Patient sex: F
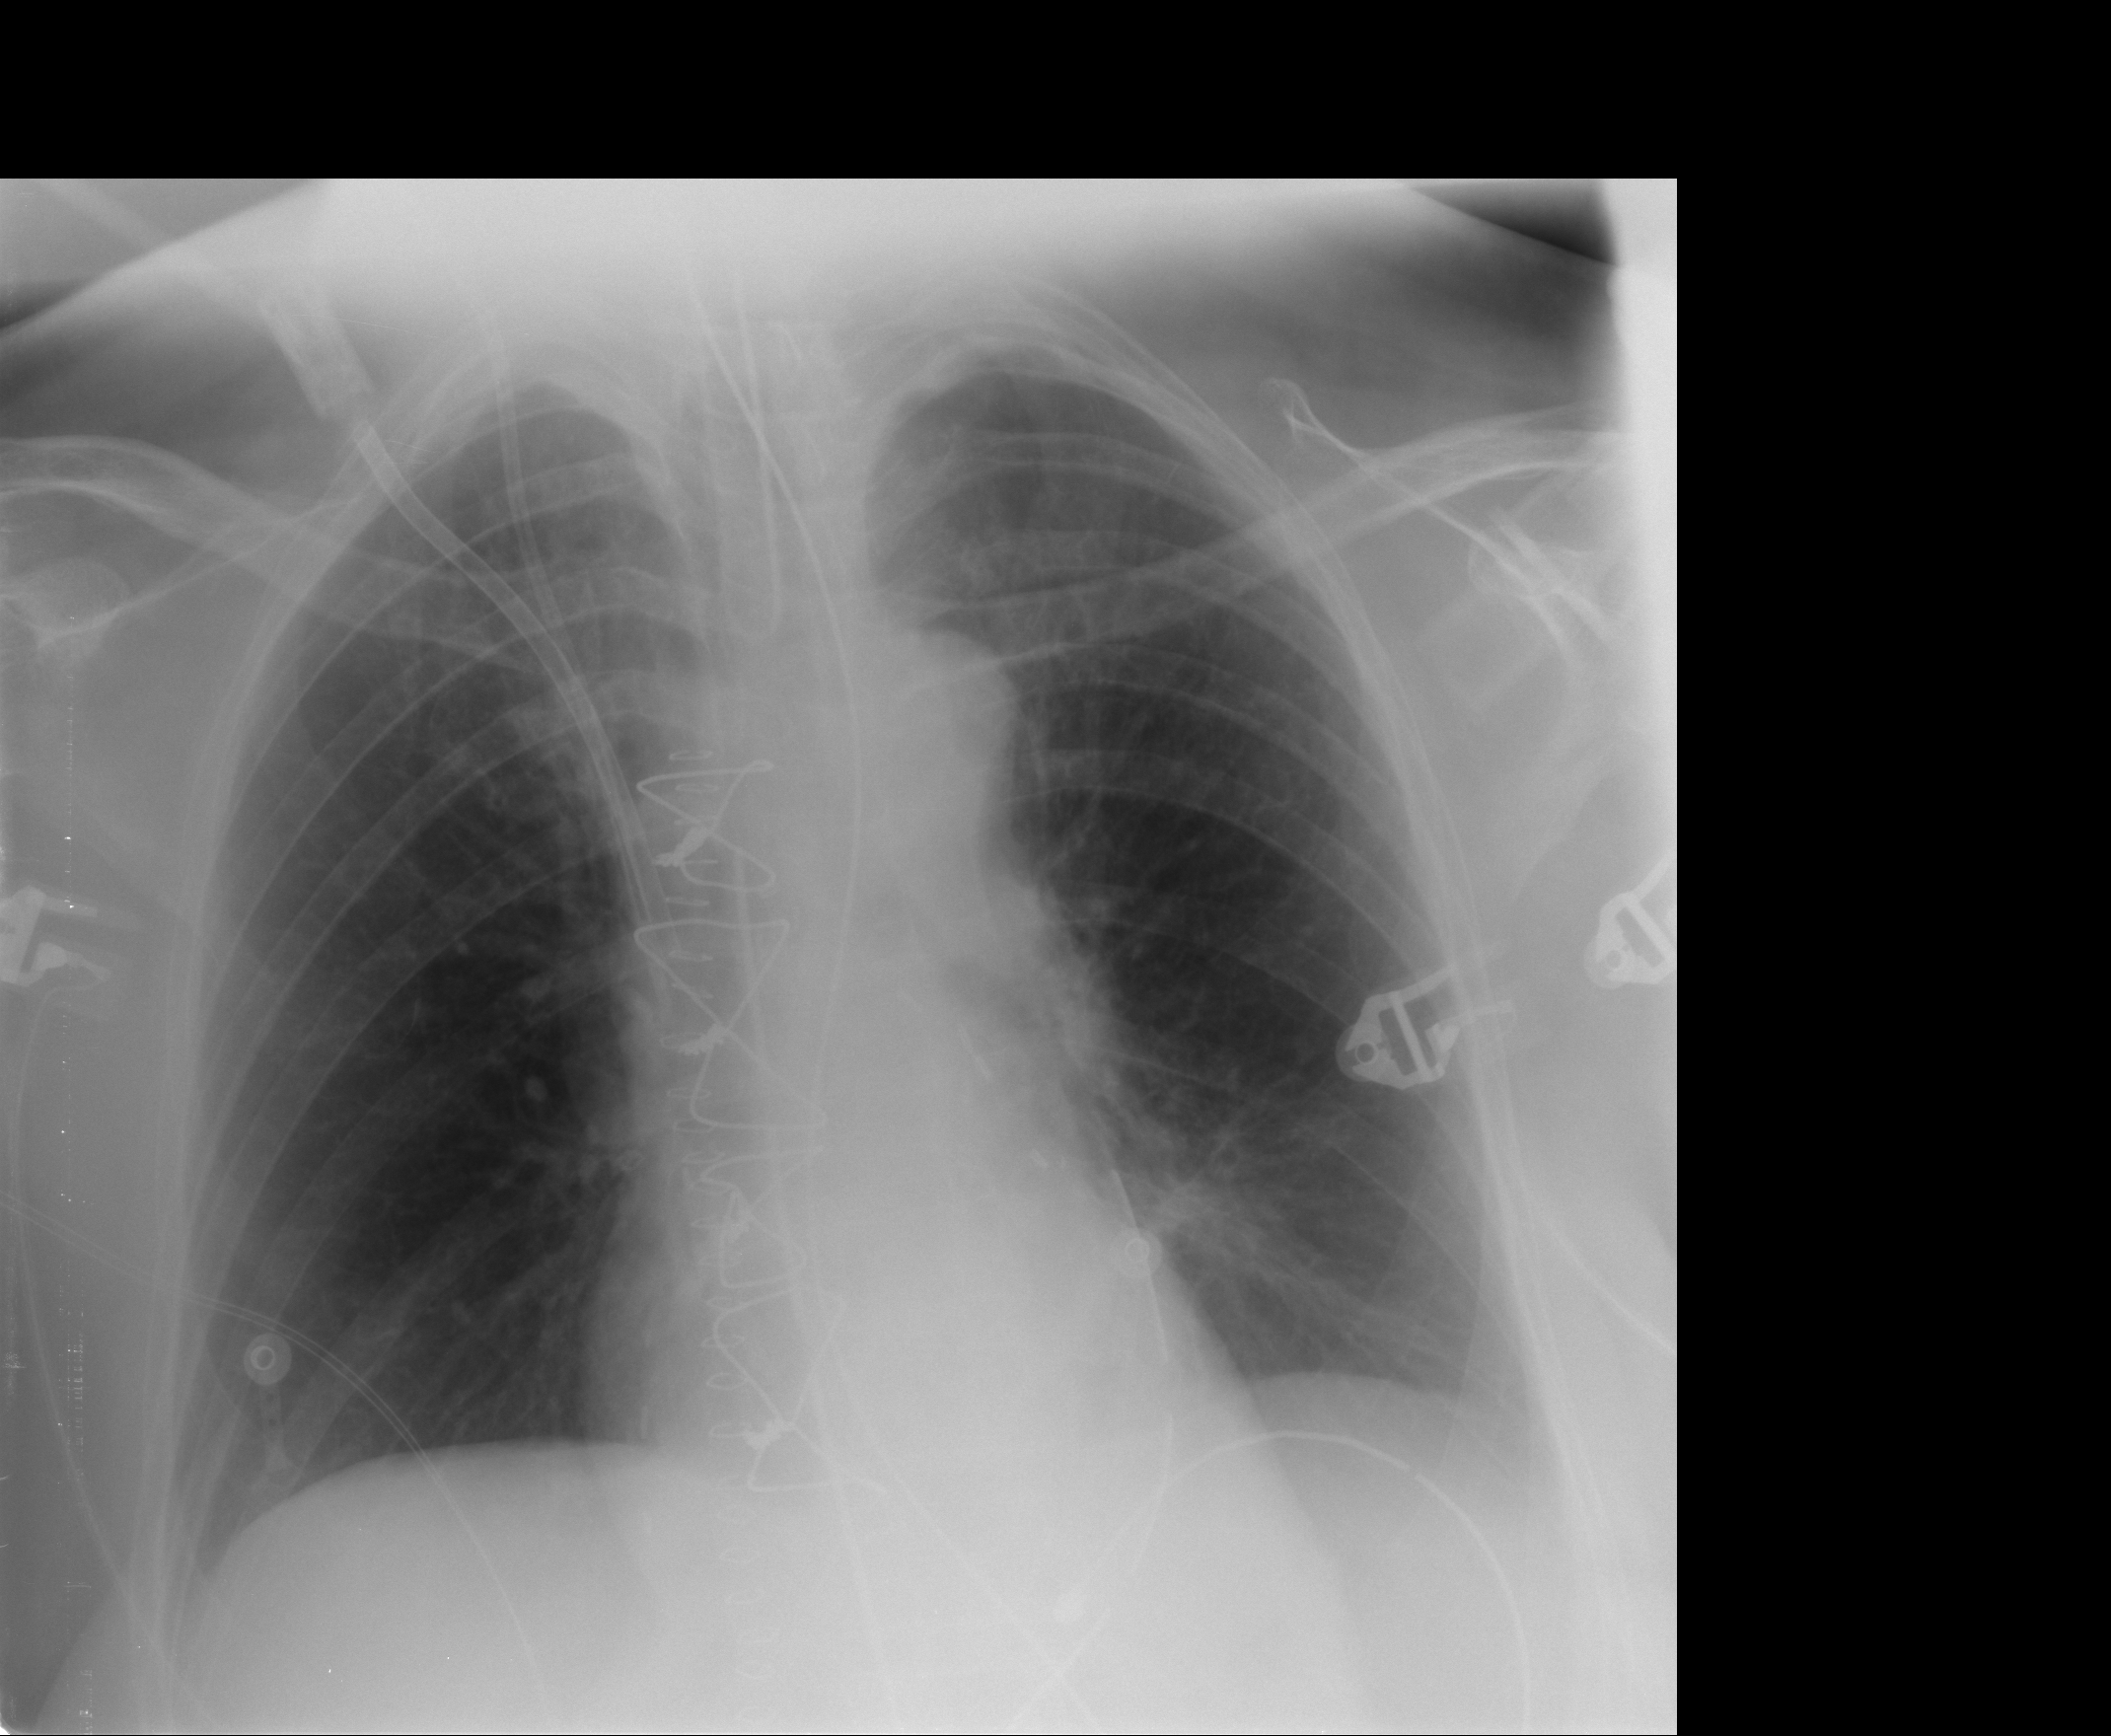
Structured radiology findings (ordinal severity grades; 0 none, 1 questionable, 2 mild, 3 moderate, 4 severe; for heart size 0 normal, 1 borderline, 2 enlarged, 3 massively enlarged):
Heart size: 0
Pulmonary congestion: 0
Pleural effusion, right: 0
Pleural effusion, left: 0
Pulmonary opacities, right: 0
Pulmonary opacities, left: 0
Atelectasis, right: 0
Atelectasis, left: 2